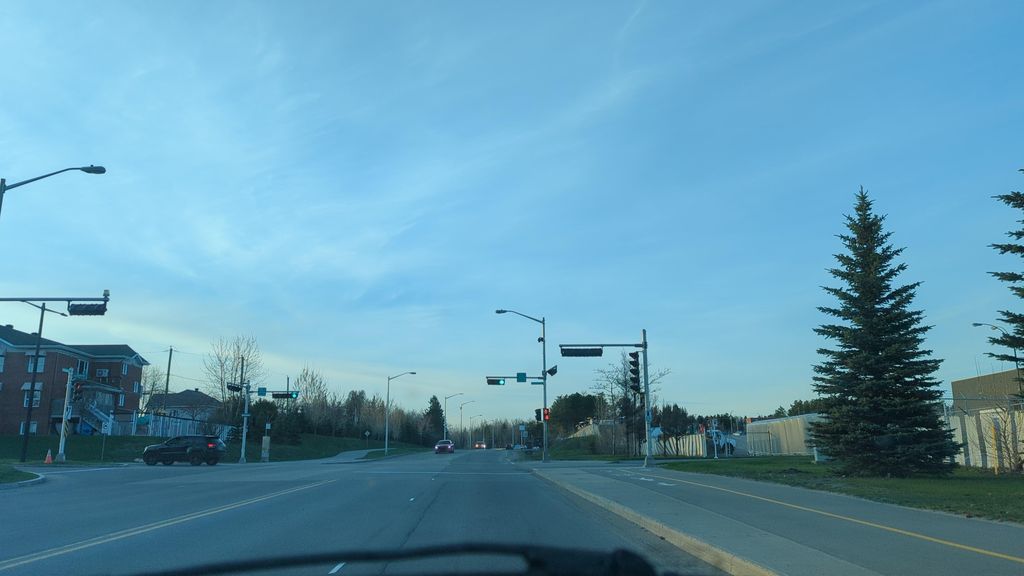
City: quebec_city